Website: bh-photo
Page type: cross-sells
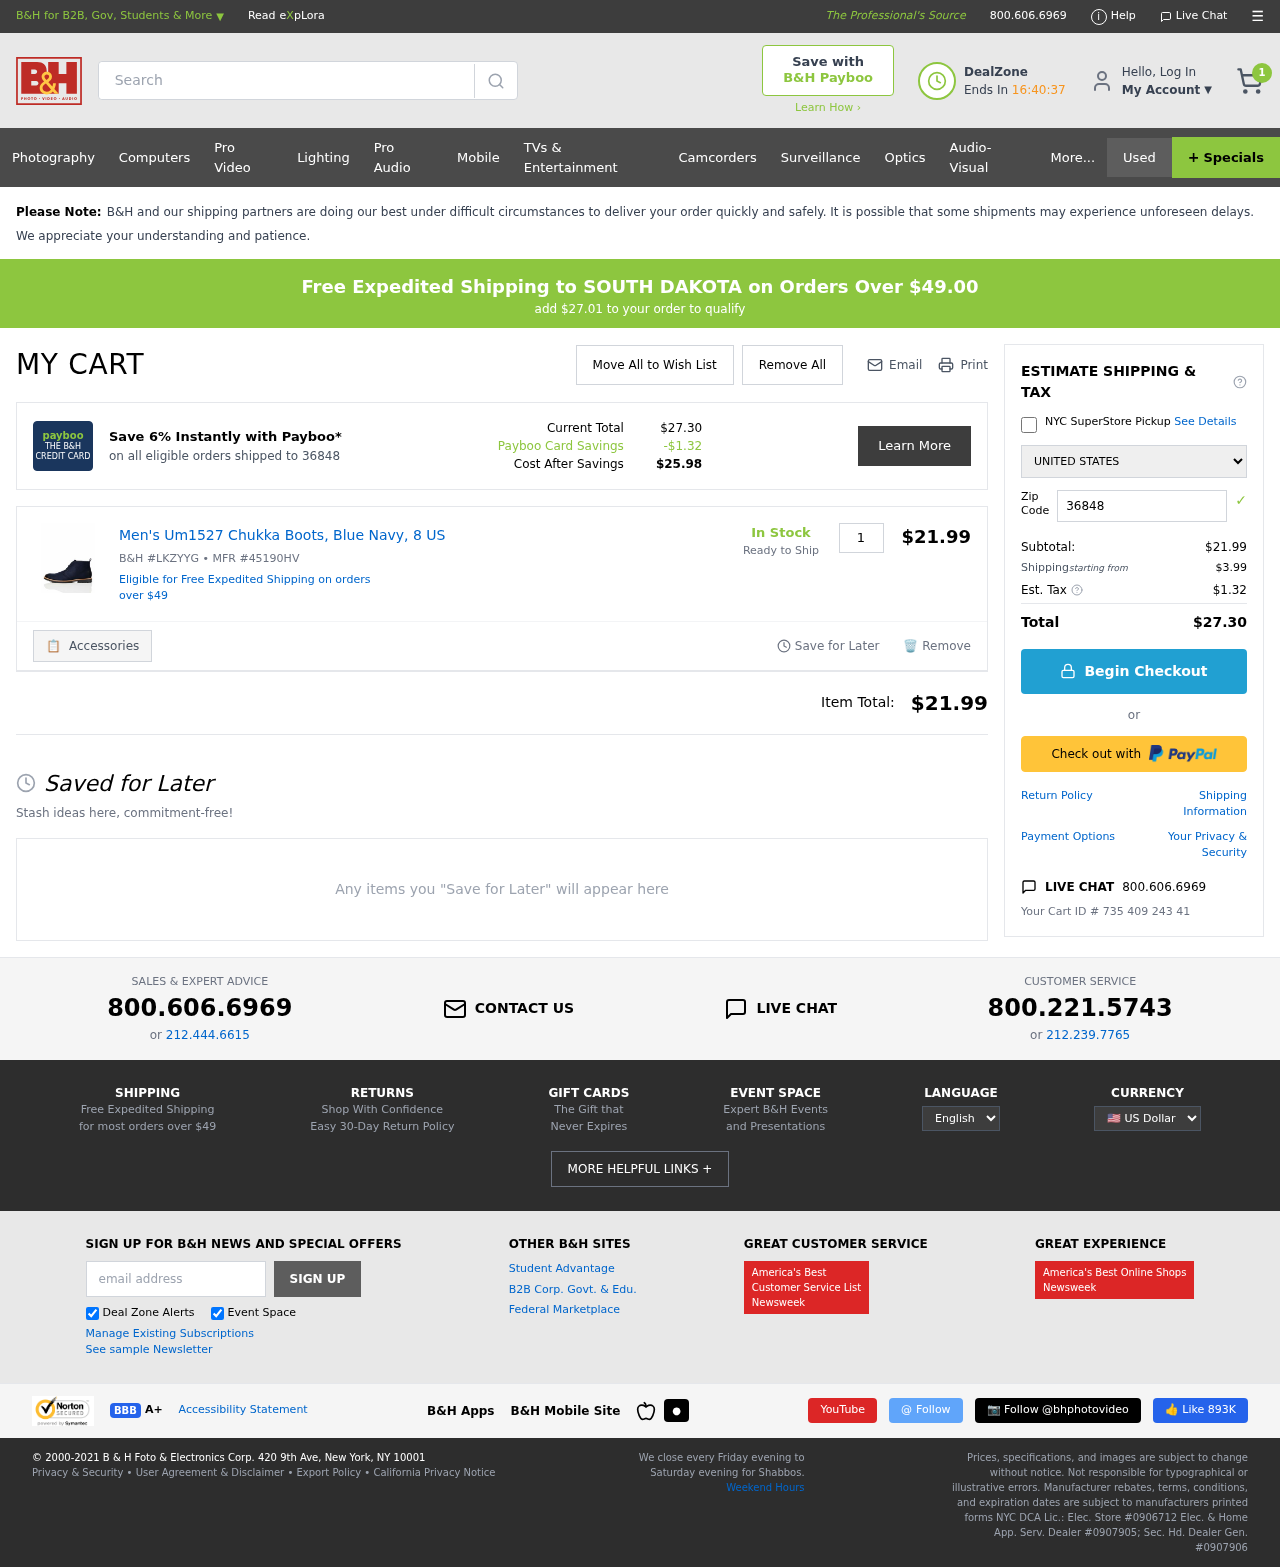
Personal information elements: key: PII_COUNTRY
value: United States
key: PII_POSTCODE
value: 36848
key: PII_STATE
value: SOUTH DAKOTA
Product elements: key: PRODUCT1_NAME
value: Men's Um1527 Chukka Boots, Blue Navy, 8 US
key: PRODUCT1_PRICE
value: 21.99
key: PRODUCT1_QUANTITY
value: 1
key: PRODUCT1_SKU
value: B&H #LKZYYG
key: PRODUCT1_MFR
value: MFR #45190HV
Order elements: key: ORDER_NUM_ITEMS
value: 1
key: SHIPPING_THRESHOLD_REMAINING
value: $27.01
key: ORDER_TOTAL
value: $27.30
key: ORDER_SUBTOTAL
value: $21.99
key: ORDER_SHIPPING_COST
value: $3.99
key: ORDER_TAX
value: $1.32
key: ORDER_ID
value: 735 409 243 41
Search elements: key: HEADER_SEARCH
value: Search
Other elements: key: PAYBOO_SAVINGS
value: -$1.32
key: COST_AFTER_SAVINGS
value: $25.98